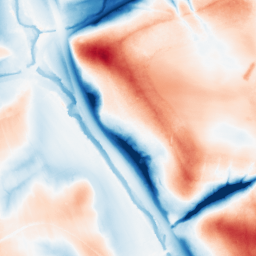
Category: classical
Decomposition family: gaussian_anisotropic
Decomposition parameters: sigma_x: 20
sigma_y: 20
Upsampling method: quadratic
Upsampling parameters: scale: 8
Upsampling scale: 8